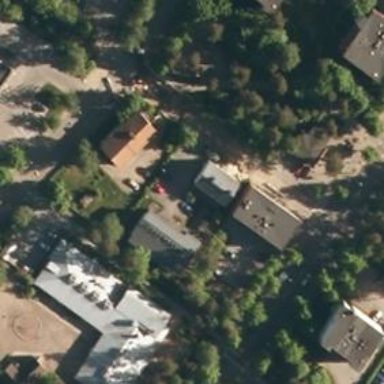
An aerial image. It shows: School building.